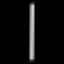
Label: line